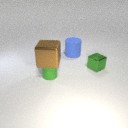
small green rubber cylinder below large brown metal cube